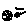
Label: moon